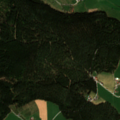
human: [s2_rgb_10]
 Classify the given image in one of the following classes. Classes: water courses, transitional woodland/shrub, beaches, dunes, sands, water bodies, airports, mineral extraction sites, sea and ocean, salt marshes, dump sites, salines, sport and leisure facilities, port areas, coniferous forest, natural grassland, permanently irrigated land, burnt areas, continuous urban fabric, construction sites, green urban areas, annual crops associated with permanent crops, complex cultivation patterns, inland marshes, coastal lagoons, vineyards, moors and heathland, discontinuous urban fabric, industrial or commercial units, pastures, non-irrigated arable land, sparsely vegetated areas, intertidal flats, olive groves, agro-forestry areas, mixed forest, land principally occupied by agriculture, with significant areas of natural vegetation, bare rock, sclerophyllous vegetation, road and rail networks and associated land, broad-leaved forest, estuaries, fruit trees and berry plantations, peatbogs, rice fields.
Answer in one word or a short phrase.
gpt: non-irrigated arable land, pastures, coniferous forest